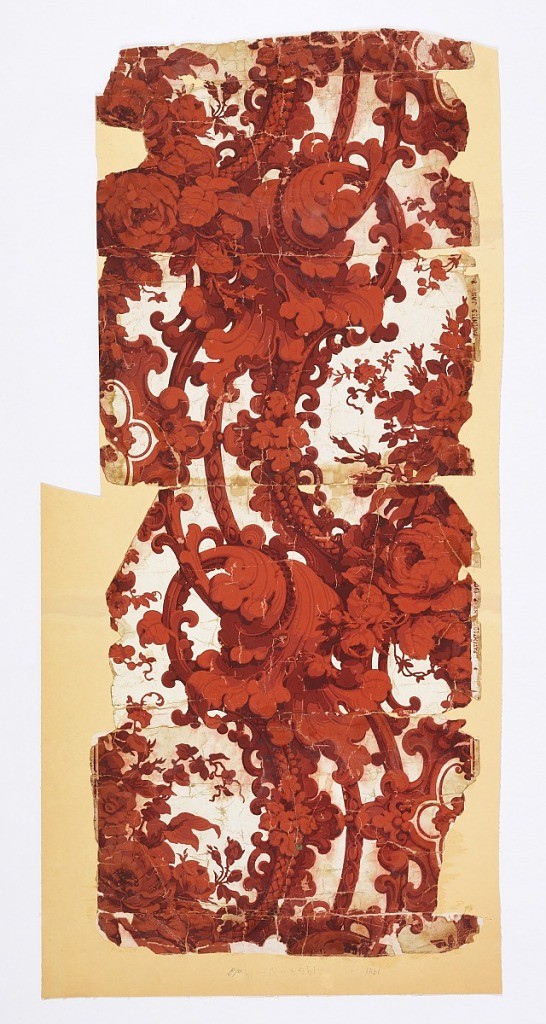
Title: Sidewall
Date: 1904
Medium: Block-printed on paper
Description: Shaded wine red, baroque scrollwork, flowers on white ground. Printed in selvedge: "Patented Jany 8, 1904." Rococo revival style design.